Question: I'm using Eclipse for Windows and autocomplete is giving me white text on white background. Is there a setting I can change to fix this? I've looked around but there doesn't seem to be an answer on the internet. Thanks!

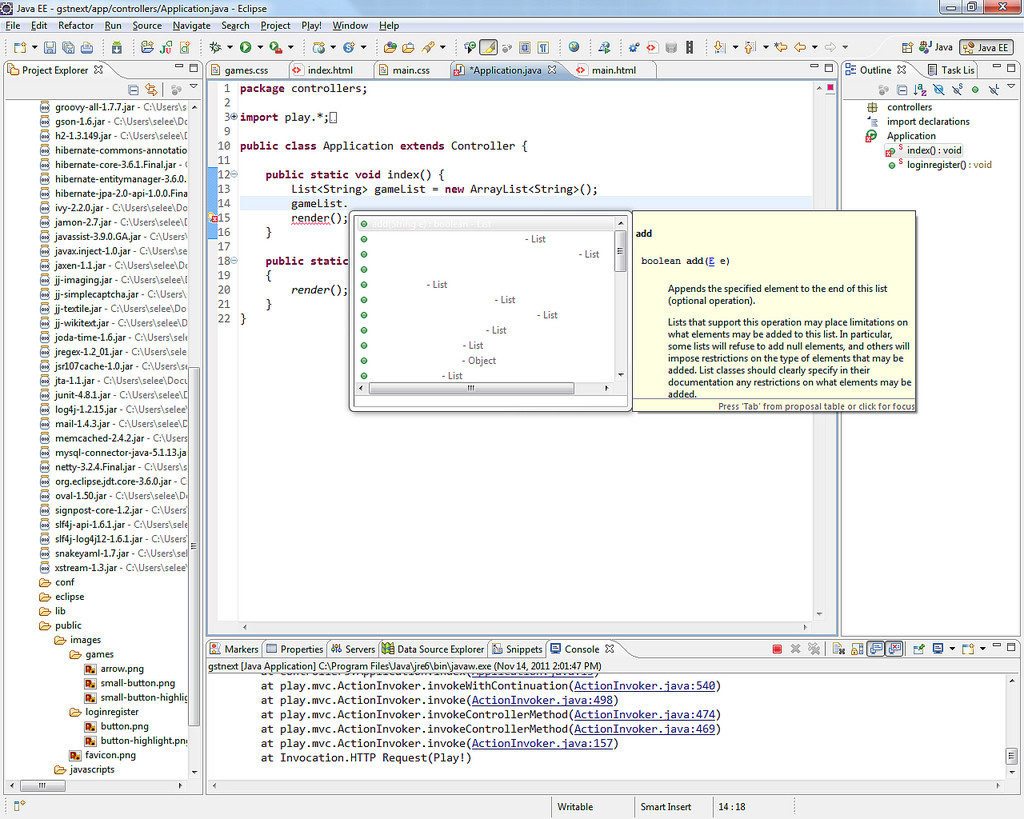
Answer: Have you tried restoring the defaults in the 'General' > 'Appearance' > 'Colors and Fonts' and 'General' > 'Editors' > 'Text Editors' preferences?